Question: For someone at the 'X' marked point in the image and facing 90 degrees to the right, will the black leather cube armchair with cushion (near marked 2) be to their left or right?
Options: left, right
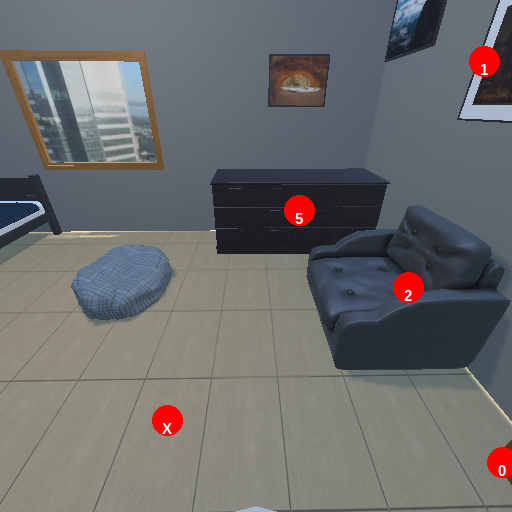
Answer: left